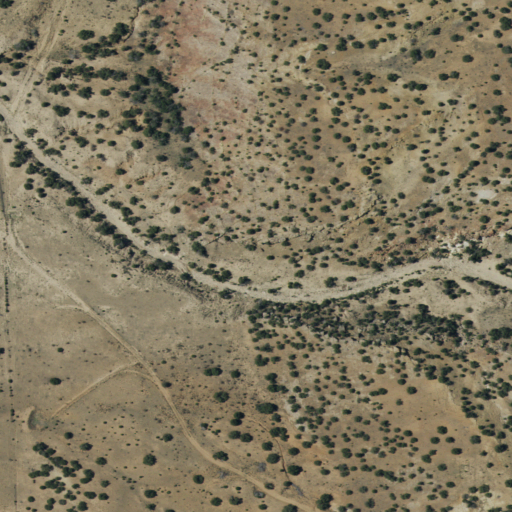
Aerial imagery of valley in New Mexico named Hub Canyon containing shrub and grassland